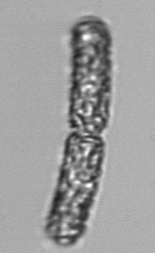
Label: Guinardia_striata